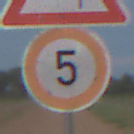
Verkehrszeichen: Geschwindigkeit5
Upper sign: SeitenwindVonRechts
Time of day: SunriseSunset
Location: Outdoor (Nature)
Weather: PartlyCloudy
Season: NotSpecified
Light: Natural